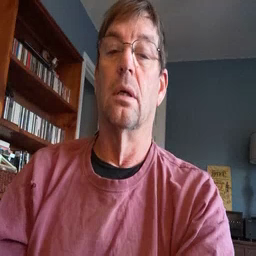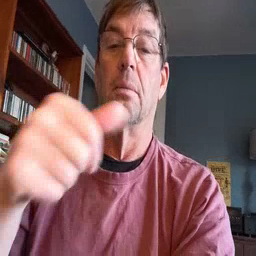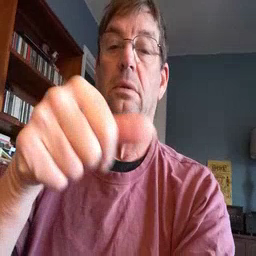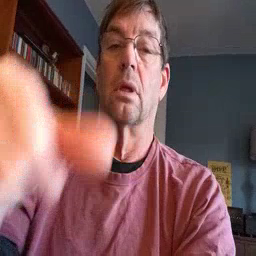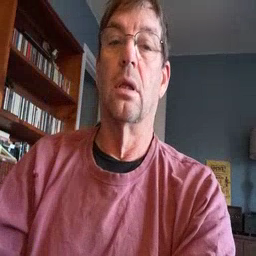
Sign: puzzle